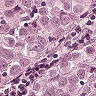
Metastatic tissue present: yes